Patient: sex F, age 57
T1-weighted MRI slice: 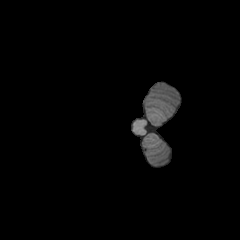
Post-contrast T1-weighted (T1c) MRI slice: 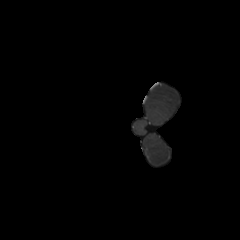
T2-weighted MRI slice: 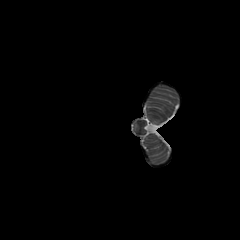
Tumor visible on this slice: no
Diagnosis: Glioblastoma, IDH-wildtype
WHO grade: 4